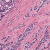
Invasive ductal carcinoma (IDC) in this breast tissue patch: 1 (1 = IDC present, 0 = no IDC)